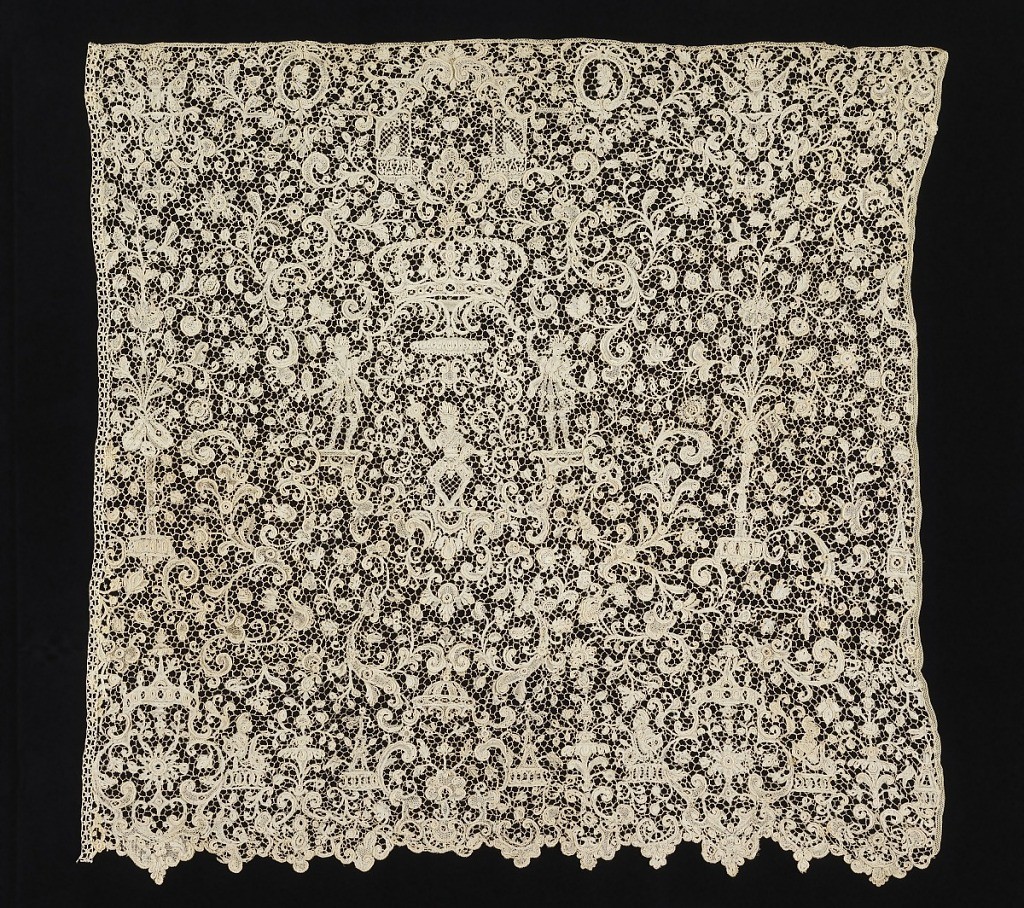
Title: Panel
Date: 1670–1695
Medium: linen Technique: needle lace
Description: Elaborate design with a central, throned figure of a young man in a high headdress holding a scepter in his right hand. He is flanked by symmetrical standing figures with similar feather crowns. Each holds a fan in an extended arm while the other arm supports a large crown above the central figure. Above, left and right, are portraits in medallions with a pair of cages holding owls in profile, and helmets and crossed banners. Right and left of the central figure are trees bearing crossed banners and musical instruments. Below, left and right, an elaborate frame for rayed suns, the symbol of Louis XIV.